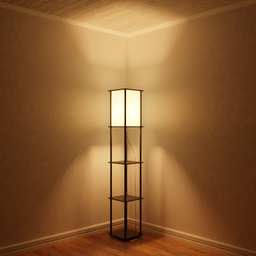
Label: lighting